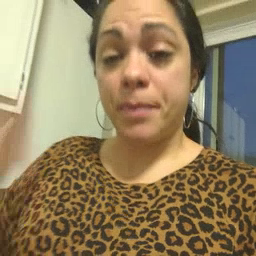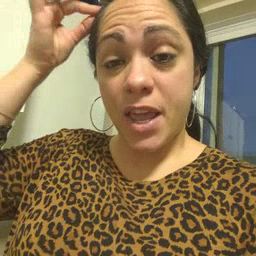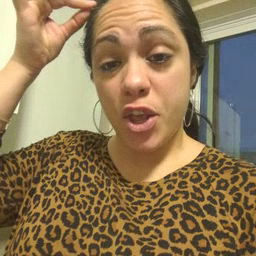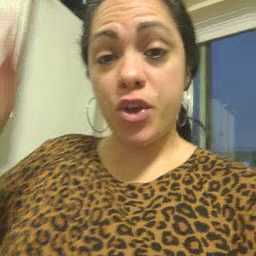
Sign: hair